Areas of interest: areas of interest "Southwest Medical University Zhongshan Campus Football Field"
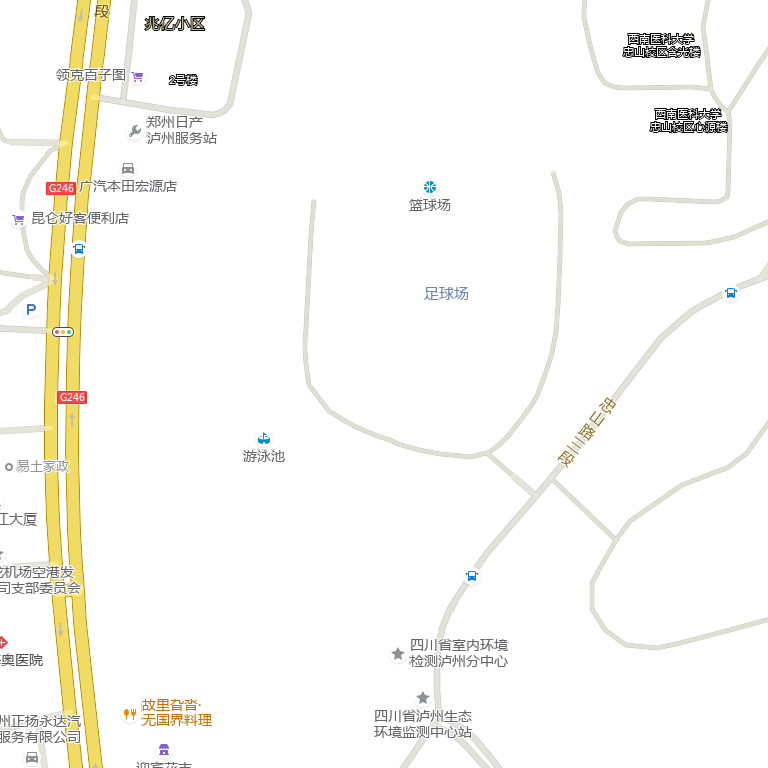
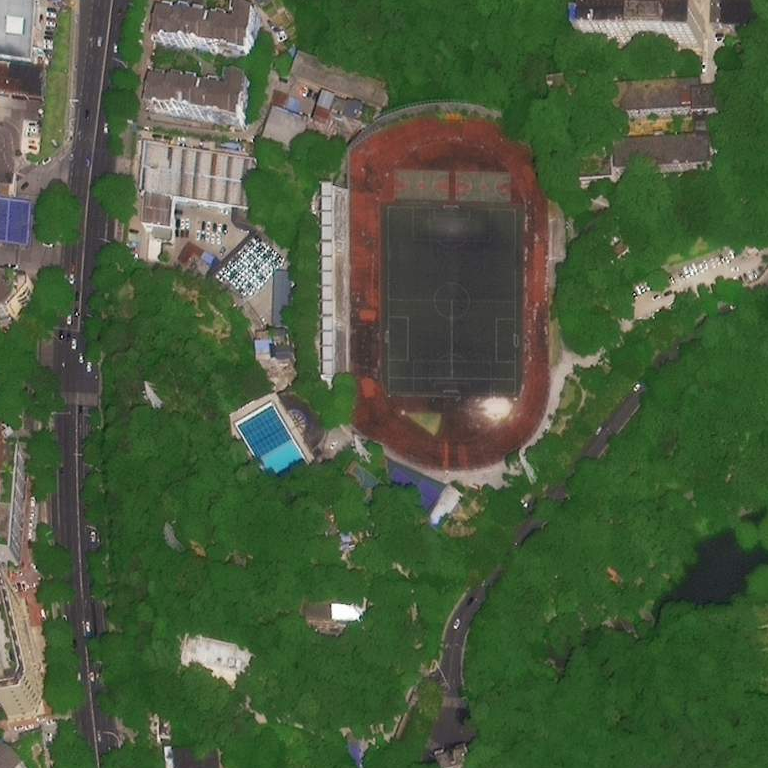